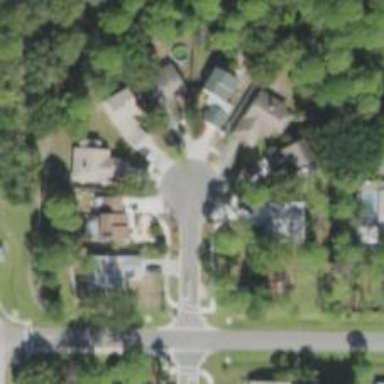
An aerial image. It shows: Residential road.